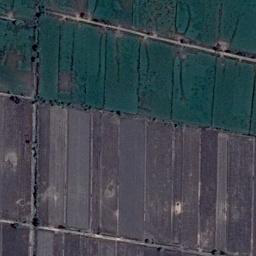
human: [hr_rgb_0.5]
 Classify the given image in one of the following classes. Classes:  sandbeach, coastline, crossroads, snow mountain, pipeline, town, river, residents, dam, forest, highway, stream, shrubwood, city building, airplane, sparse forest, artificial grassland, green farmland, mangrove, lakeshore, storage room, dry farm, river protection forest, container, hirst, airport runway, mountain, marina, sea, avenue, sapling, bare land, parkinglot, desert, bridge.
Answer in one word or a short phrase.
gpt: green farmland